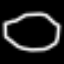
Label: octagon